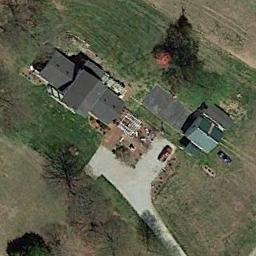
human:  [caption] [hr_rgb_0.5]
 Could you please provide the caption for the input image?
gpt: The sparse residential is on the grass next to the bare land .

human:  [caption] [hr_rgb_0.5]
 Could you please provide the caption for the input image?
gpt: Several buildings of different shapes in the sparse residential .

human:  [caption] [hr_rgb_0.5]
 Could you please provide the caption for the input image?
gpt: There are circular swimming pools beside this house .

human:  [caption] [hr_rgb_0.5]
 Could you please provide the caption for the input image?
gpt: There are several houses of different sizes in a sparse residential area surrounded by grass .

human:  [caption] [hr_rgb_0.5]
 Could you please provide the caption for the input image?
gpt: A sparse residential area with two buildings on the green meadow .